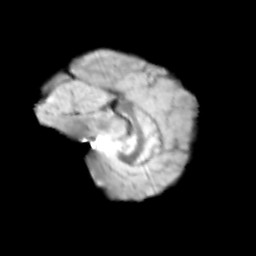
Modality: T2w
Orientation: sagittal
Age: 13
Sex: female
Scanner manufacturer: siemens
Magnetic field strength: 3 T
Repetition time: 3.8 s
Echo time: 0.07 s